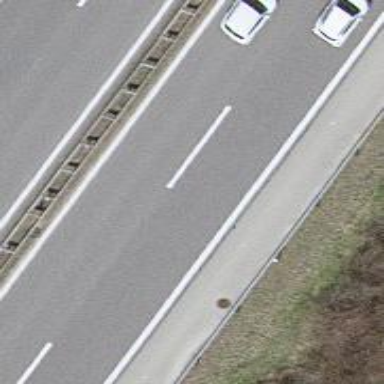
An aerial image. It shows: View of motorway.